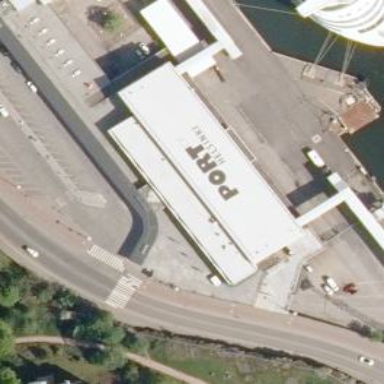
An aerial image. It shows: Building serving as ferry terminal station.